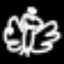
Label: angel